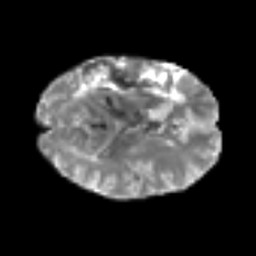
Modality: T2w
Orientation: axial
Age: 39
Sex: female
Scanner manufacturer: siemens
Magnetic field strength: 3 T
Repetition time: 6.1 s
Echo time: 0.101 s